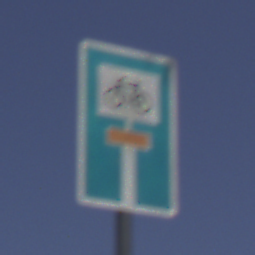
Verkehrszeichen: SackgasseRadverkehrDurchlaessig
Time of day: Midday
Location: Outdoor (RoadRail)
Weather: Clear
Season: NotSpecified
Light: Natural